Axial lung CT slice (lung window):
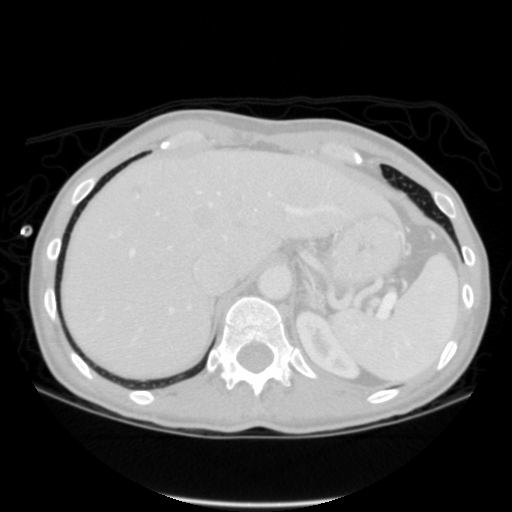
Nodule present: no